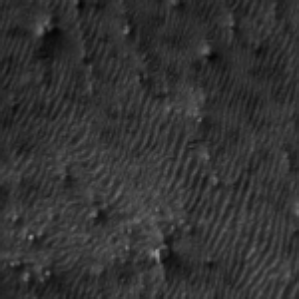
Label: frost